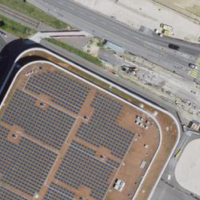
EUNIS habitat code: 54
Species observed at this site:
Lotus corniculatus
Campanula rapunculus